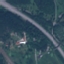
Land use / land cover: Highway